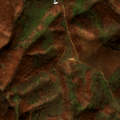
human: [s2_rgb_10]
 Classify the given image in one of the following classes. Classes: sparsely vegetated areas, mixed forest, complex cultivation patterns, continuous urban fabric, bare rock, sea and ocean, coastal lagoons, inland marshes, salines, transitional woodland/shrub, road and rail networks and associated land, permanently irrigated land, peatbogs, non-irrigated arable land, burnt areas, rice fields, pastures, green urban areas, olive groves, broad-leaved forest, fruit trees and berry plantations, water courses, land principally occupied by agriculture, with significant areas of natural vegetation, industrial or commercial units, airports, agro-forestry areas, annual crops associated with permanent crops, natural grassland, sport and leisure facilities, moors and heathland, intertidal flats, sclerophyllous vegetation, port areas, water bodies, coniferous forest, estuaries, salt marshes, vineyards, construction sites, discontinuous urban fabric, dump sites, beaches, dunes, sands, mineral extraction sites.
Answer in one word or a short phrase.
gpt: land principally occupied by agriculture, with significant areas of natural vegetation, broad-leaved forest, transitional woodland/shrub